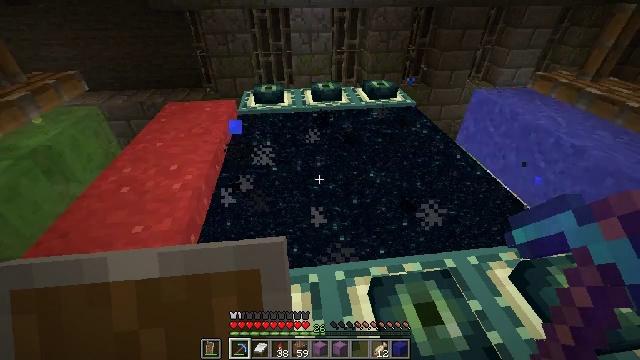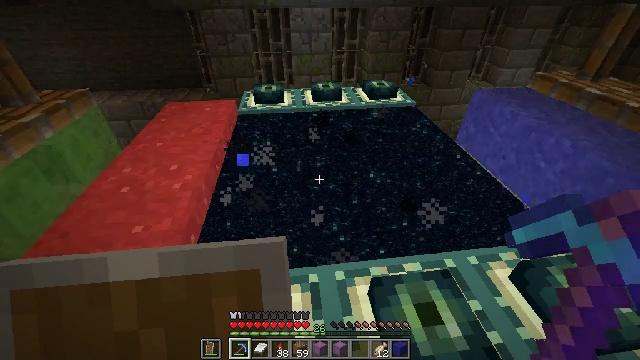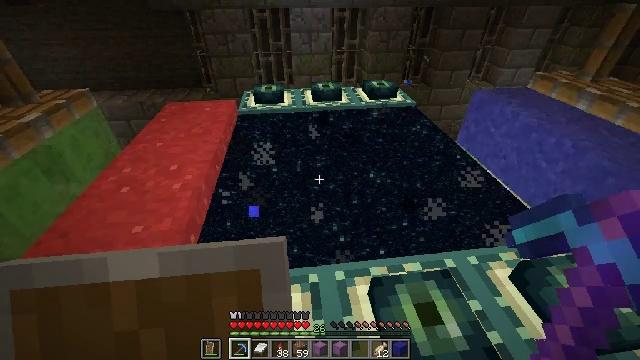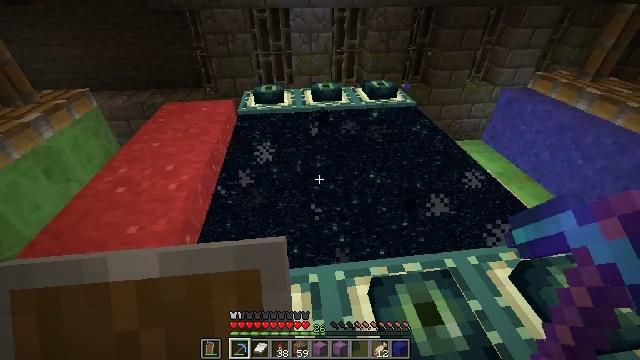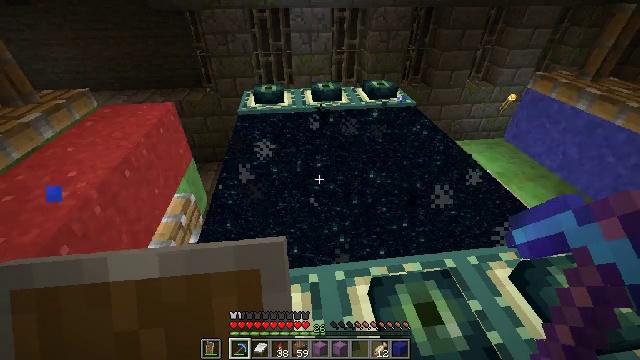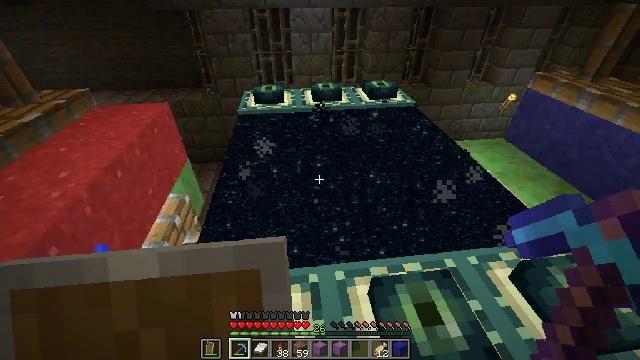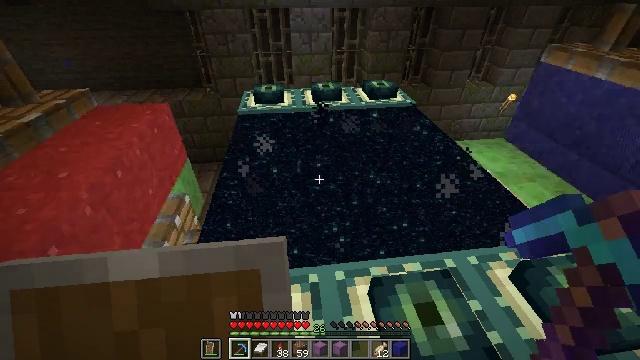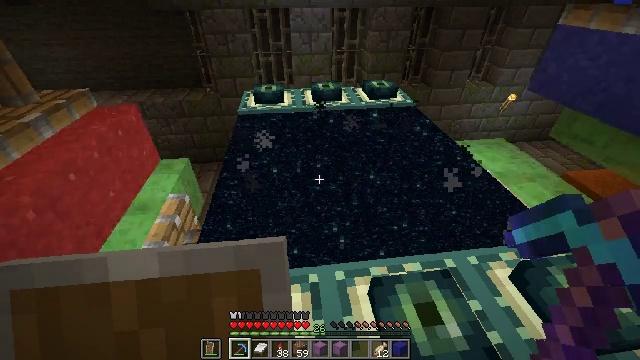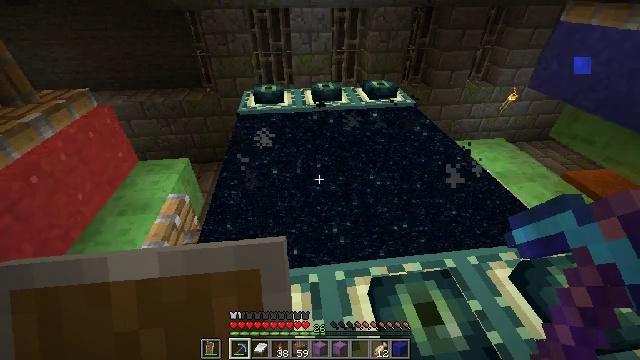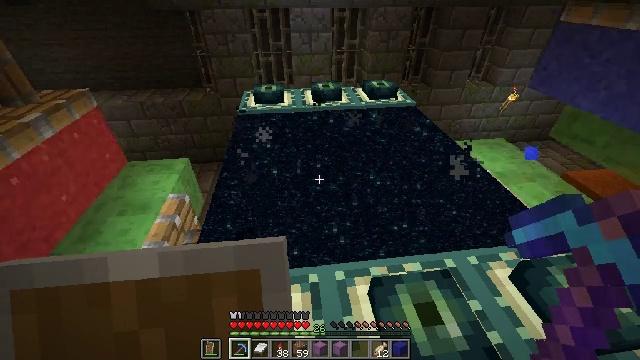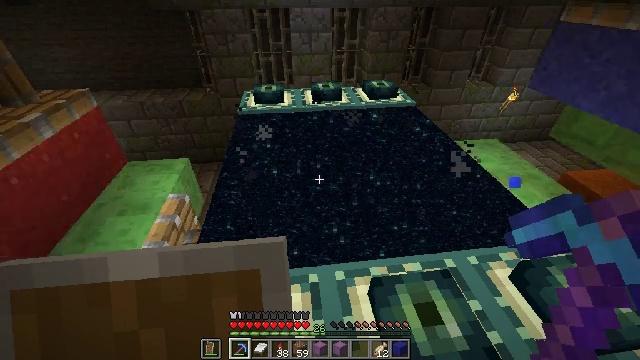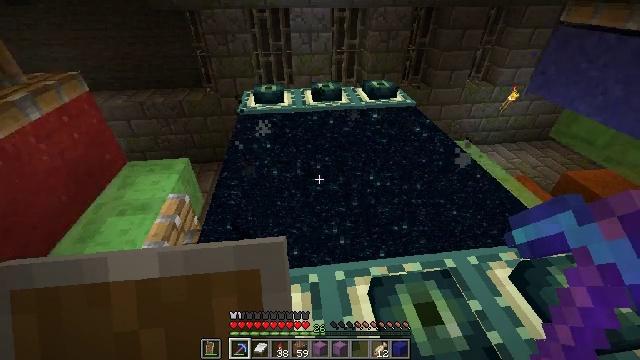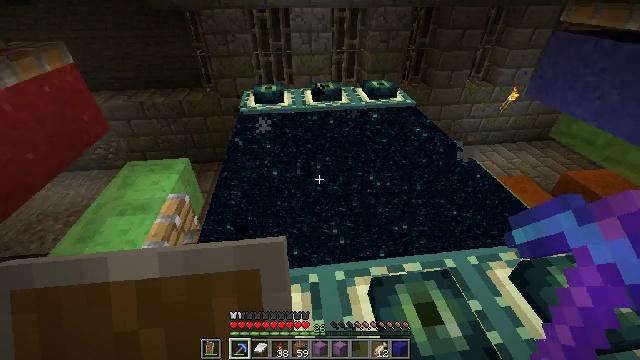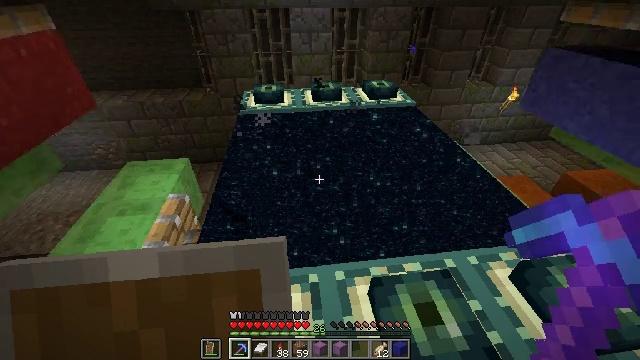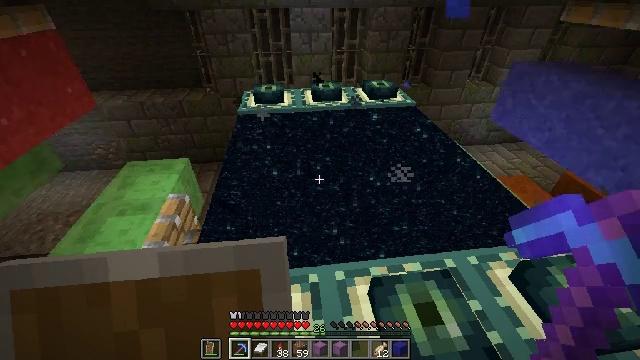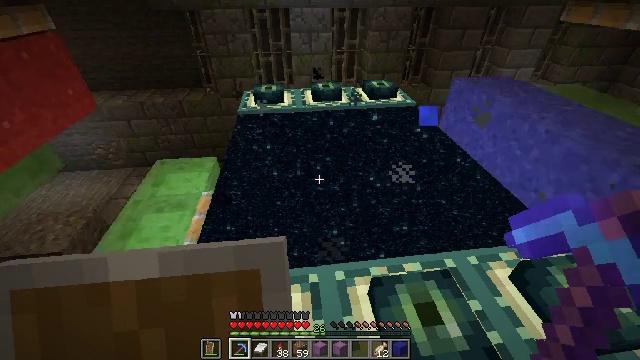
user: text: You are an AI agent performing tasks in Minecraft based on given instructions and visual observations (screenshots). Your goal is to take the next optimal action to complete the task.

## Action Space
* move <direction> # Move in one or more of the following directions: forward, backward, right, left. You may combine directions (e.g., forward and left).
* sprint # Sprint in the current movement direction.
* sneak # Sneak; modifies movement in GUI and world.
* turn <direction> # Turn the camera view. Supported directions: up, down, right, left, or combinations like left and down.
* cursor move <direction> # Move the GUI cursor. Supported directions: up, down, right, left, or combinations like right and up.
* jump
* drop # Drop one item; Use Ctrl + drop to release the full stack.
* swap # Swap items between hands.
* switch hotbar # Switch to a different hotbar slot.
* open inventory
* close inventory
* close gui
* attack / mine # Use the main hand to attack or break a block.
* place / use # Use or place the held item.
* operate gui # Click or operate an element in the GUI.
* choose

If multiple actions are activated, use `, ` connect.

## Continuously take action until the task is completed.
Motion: motion action
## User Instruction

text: Use a shovel to collect blue concrete powder.
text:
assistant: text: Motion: no_op
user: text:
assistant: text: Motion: no_op
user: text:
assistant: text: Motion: no_op
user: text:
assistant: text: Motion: no_op
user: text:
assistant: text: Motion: no_op
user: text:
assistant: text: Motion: no_op
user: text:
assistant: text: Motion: no_op
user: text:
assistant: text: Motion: no_op
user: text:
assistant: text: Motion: no_op
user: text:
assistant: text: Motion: no_op
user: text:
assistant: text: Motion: no_op
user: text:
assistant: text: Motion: no_op
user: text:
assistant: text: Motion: no_op
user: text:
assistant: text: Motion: no_op
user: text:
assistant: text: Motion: no_op
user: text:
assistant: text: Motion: no_op
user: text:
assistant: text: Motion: no_op
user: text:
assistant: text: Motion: no_op
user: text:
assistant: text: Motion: no_op
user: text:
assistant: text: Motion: no_op
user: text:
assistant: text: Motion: no_op
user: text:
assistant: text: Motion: no_op
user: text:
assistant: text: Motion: no_op
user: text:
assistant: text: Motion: no_op
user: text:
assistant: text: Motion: no_op
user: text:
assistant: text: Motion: no_op
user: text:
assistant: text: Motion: no_op
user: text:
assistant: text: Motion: no_op
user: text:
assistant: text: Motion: no_op
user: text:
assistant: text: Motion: no_op